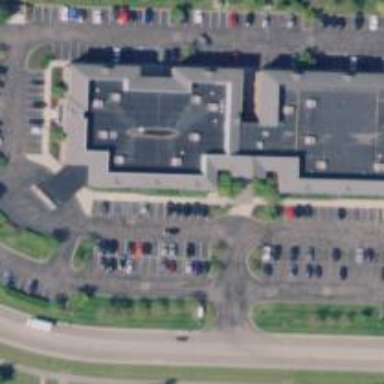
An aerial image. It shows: Healthcare clinic.